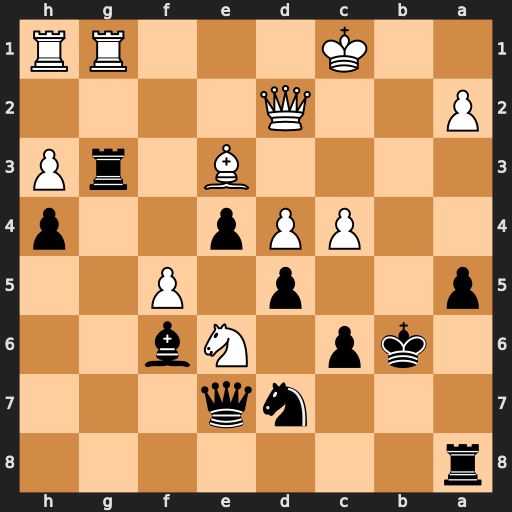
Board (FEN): r7/3nq3/1kp1Nb2/p2p1P2/2PPp2p/4B1rP/P2Q4/2K3RR
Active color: b
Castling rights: -
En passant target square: -
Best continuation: Qa3+ Qb2+ Qxb2+